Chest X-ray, PA view. Patient: 61 years old, sex F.
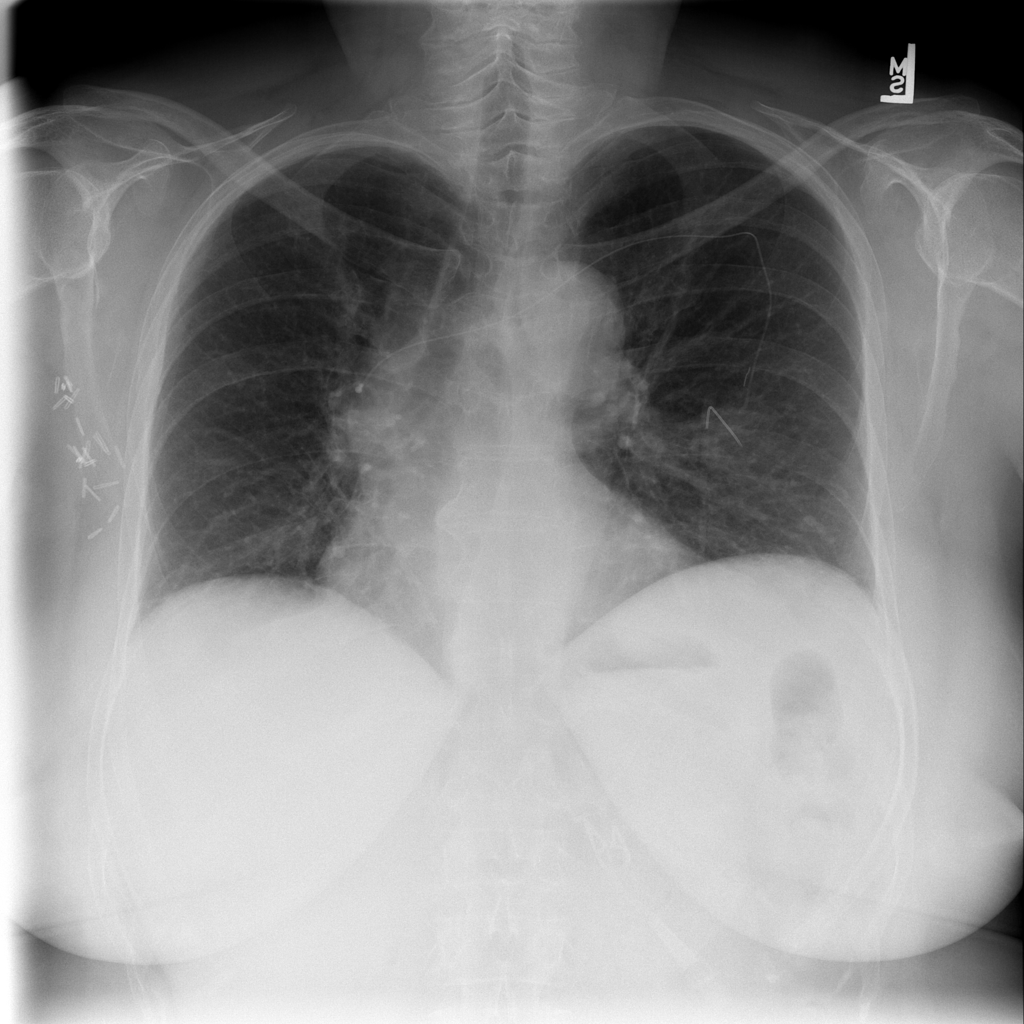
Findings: Mass